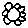
Label: flower